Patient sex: F
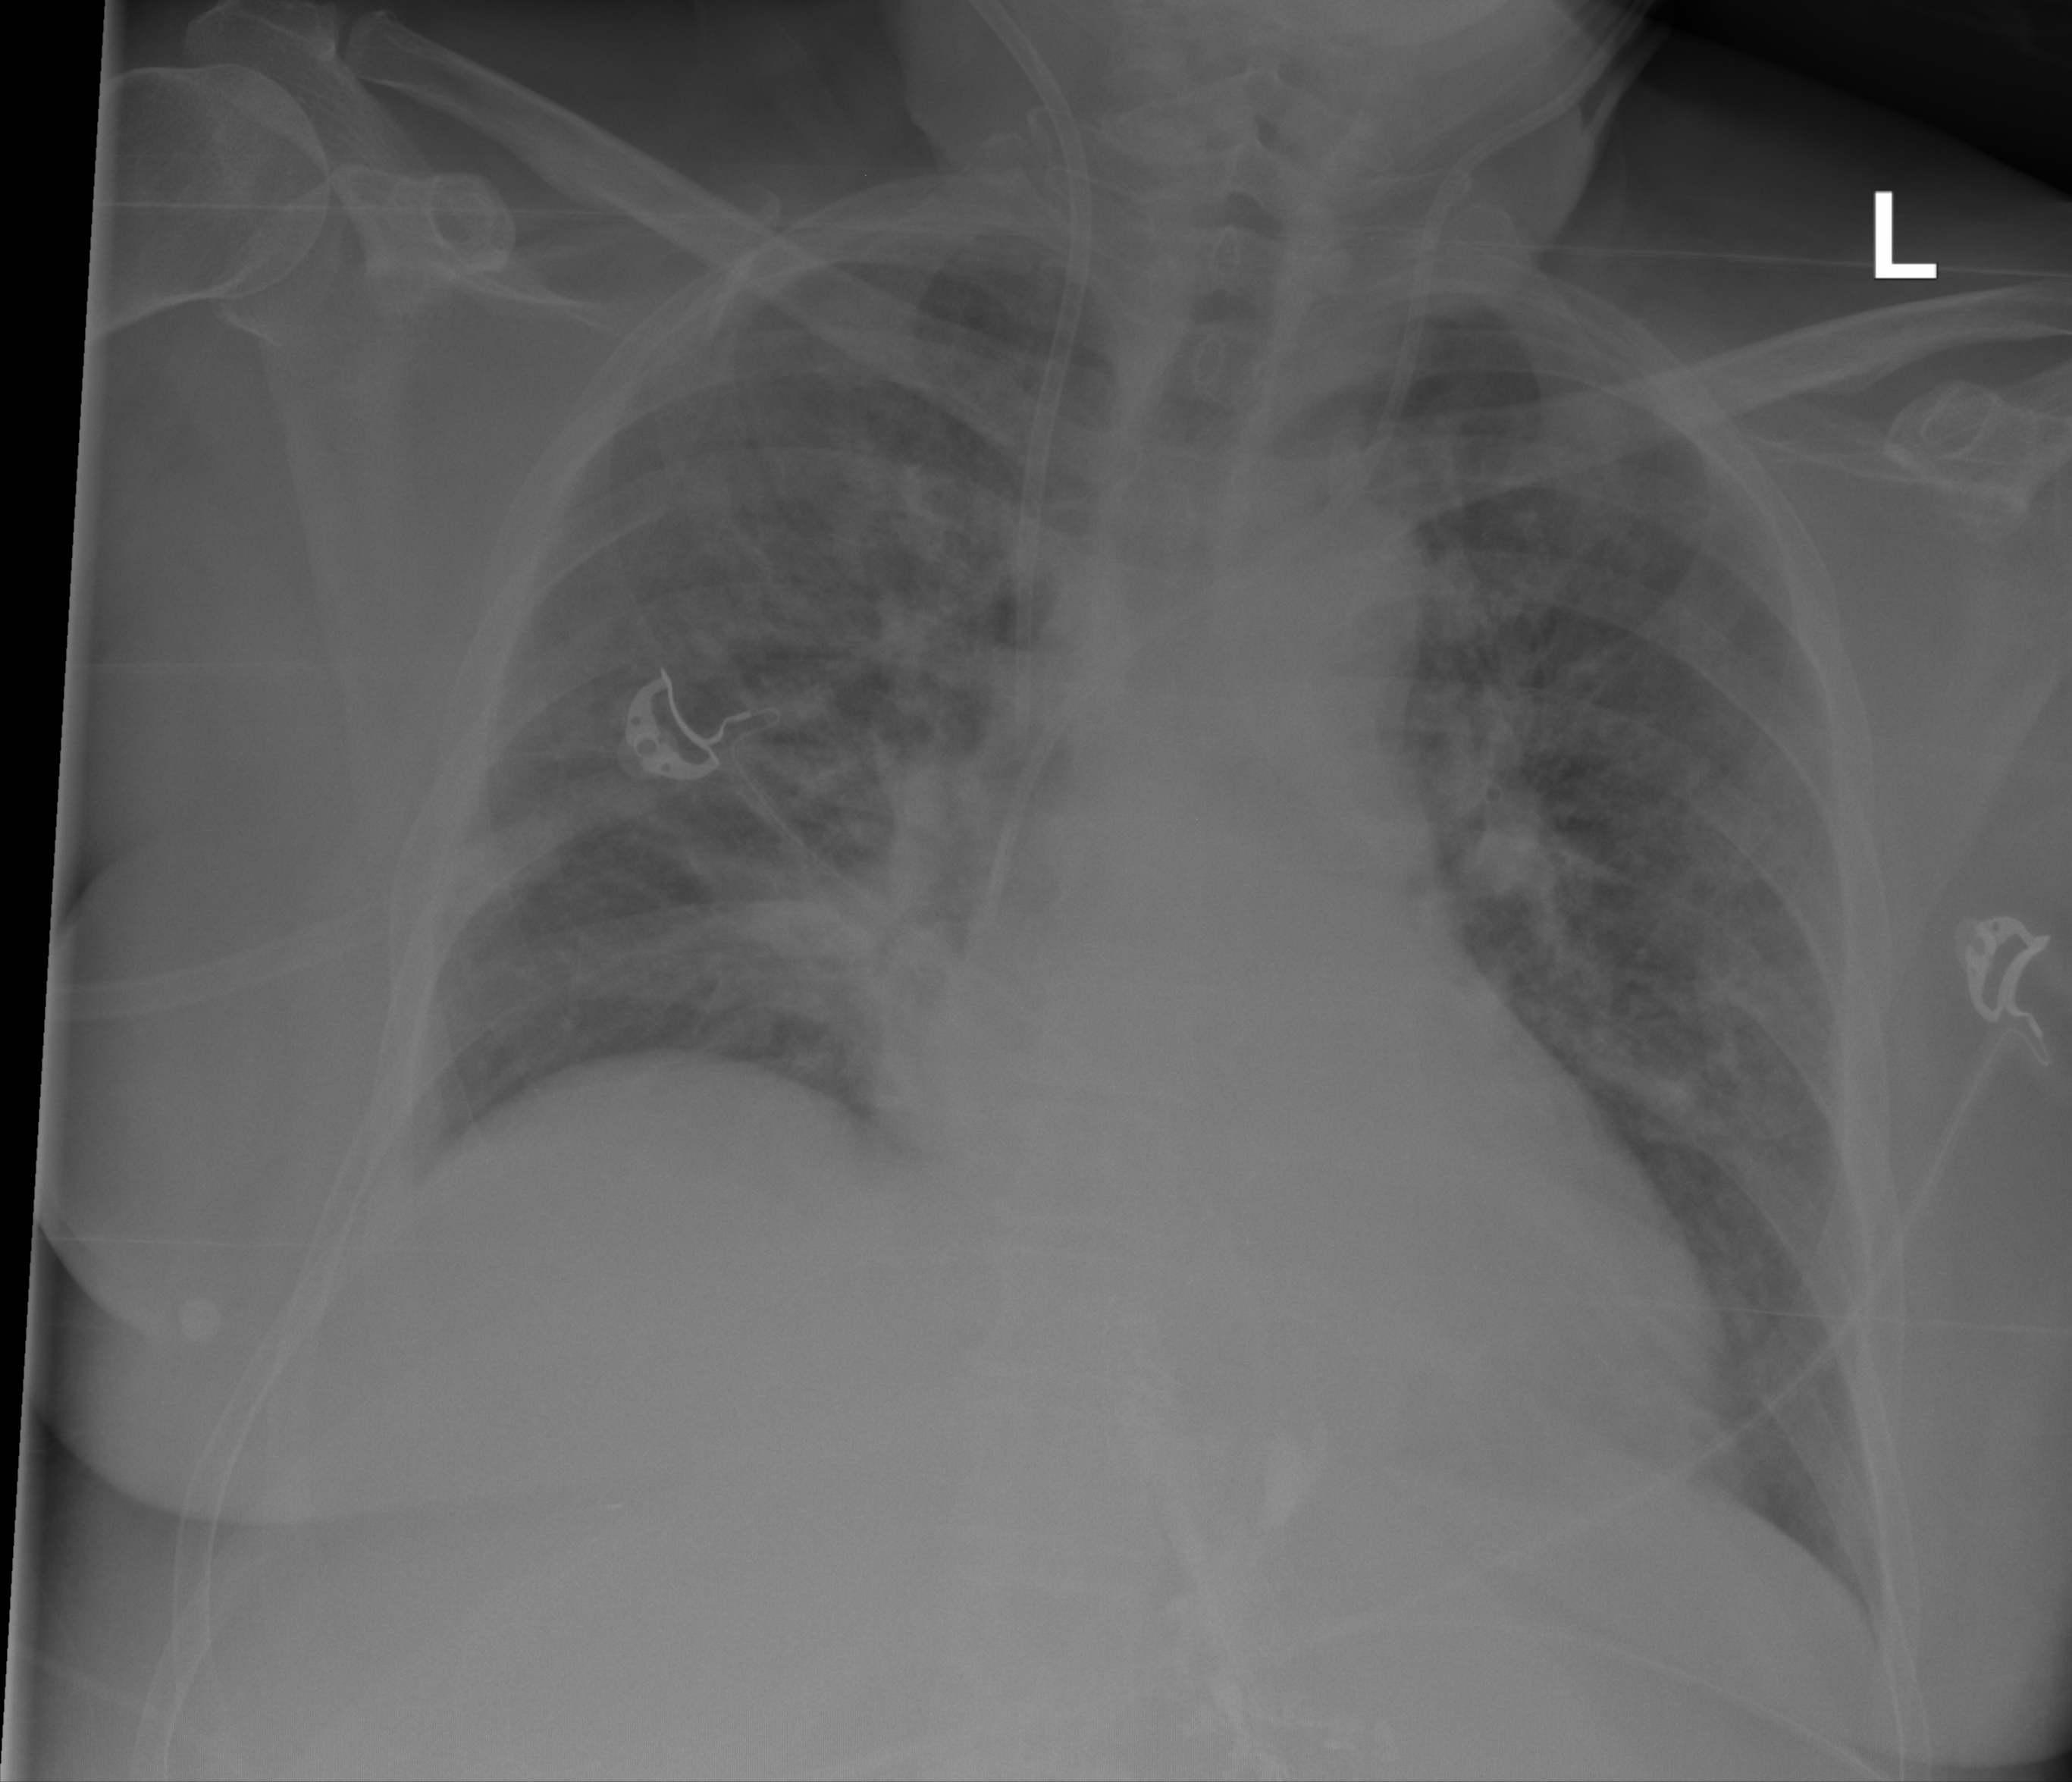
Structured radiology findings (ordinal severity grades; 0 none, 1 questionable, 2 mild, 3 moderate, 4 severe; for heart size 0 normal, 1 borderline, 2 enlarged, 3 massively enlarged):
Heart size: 1
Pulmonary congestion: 2
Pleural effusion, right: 0
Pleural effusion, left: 0
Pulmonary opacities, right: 3
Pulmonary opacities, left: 3
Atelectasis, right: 2
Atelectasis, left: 0